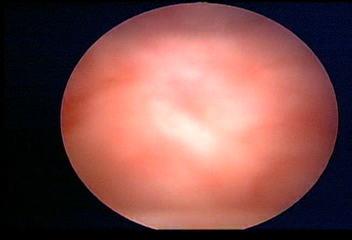
Modality: WLC
Class: Normal mucosa
Bladder cancer association: No